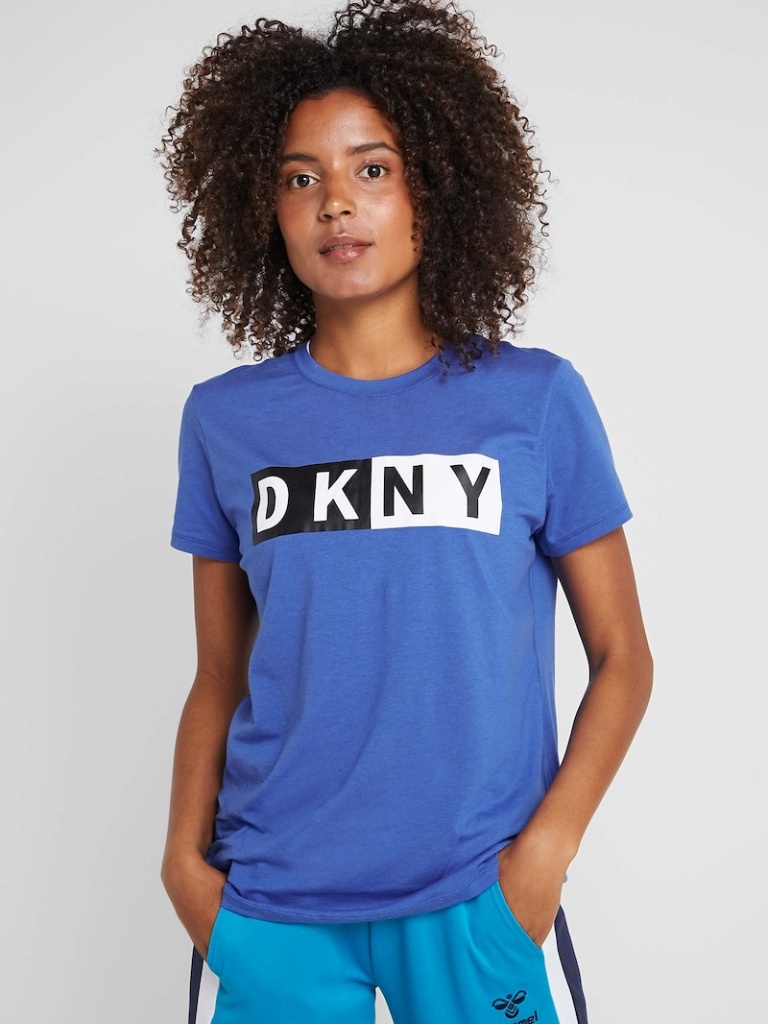
cotton relaxed short sleeve hip length Untucked crew t-shirt